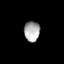
Tissue: lung
Cell type: Endothelial cells
Senescence score: 0.652
Nuclear area (px): 309
Mean DAPI intensity: 171.217